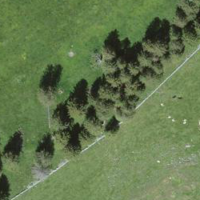
EUNIS habitat code: 23
Species observed at this site:
Traunsteinera globosa
Dactylorhiza viridis